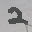
Label: 2